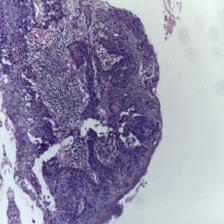
Diagnosis: OSCC